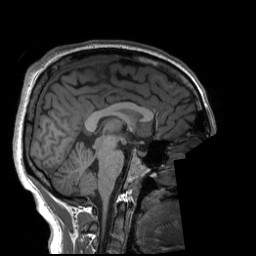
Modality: T1w
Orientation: sagittal